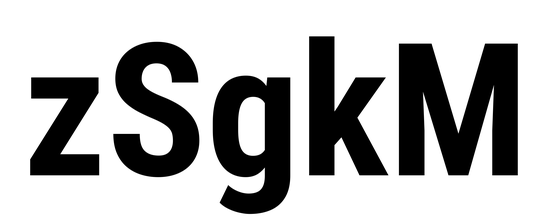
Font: Roboto_Condensed_Bold